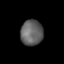
Tissue: lung
Cell type: Others
Senescence score: 0.1619
Nuclear area (px): 558
Mean DAPI intensity: 98.152